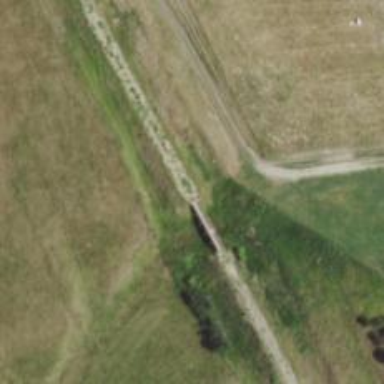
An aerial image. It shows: Abandoned railway bridge over cycleway.